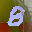
Label: 8